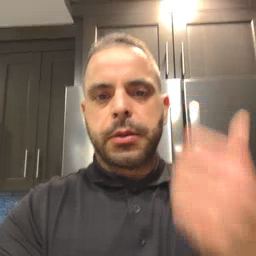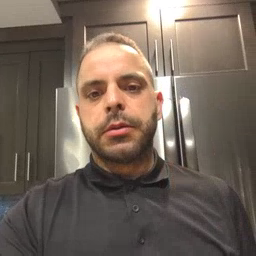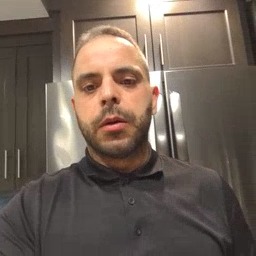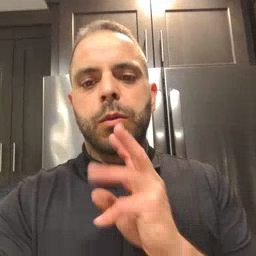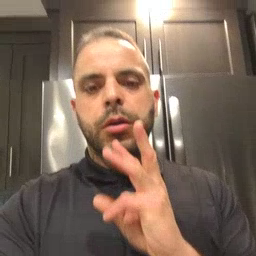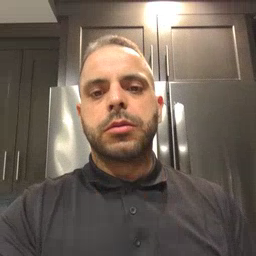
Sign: water